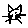
Label: cat